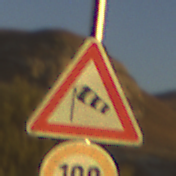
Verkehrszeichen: SeitenwindVonLinks
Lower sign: Geschwindigkeit100
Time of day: SunriseSunset
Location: Outdoor (Nature)
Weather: Clear
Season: NotSpecified
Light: Natural